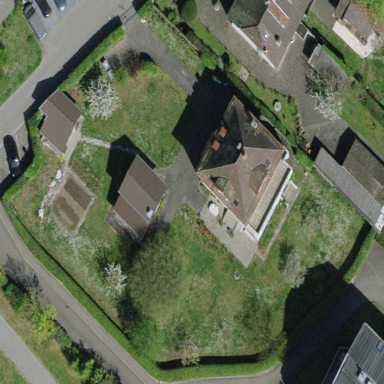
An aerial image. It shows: Garden enclosed by fence.